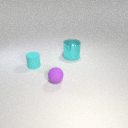
large cyan metal cylinder to the right of small cyan rubber cylinder